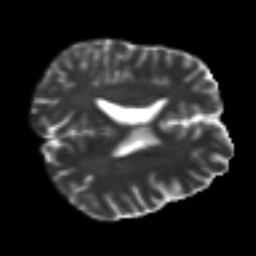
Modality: T2w
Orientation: axial
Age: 38
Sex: female
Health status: ill
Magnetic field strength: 3 T
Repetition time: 9 s
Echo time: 0.093 s